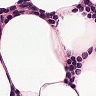
Metastatic tissue present: no